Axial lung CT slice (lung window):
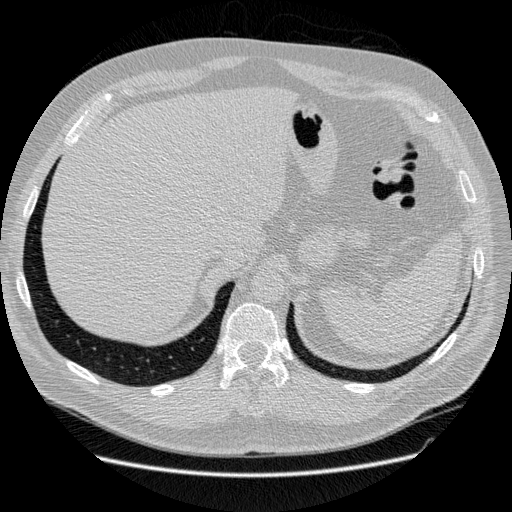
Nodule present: no